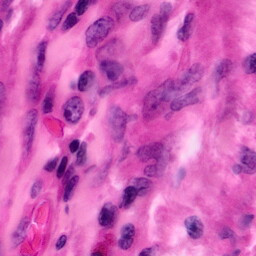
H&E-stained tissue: Pancreatic